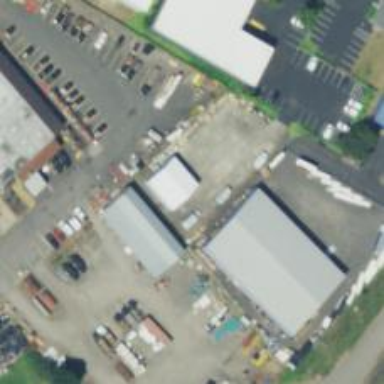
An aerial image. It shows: Trading shop located within building.